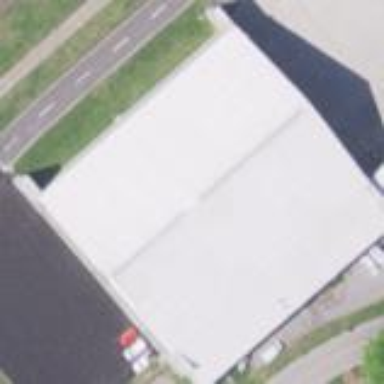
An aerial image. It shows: Hangar building located at airport.